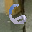
Label: 6